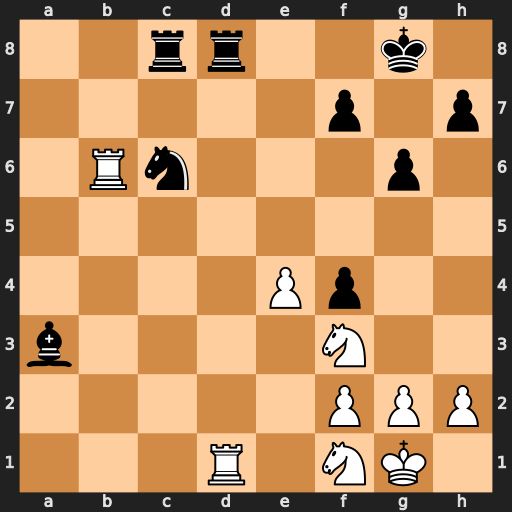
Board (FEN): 2rr2k1/5p1p/1Rn3p1/8/4Pp2/b4N2/5PPP/3R1NK1
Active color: w
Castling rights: -
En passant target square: -
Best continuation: Rxc6 Rxd1 Rxc8+